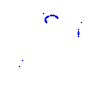
Particle: proton